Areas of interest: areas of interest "Scenic Spot"
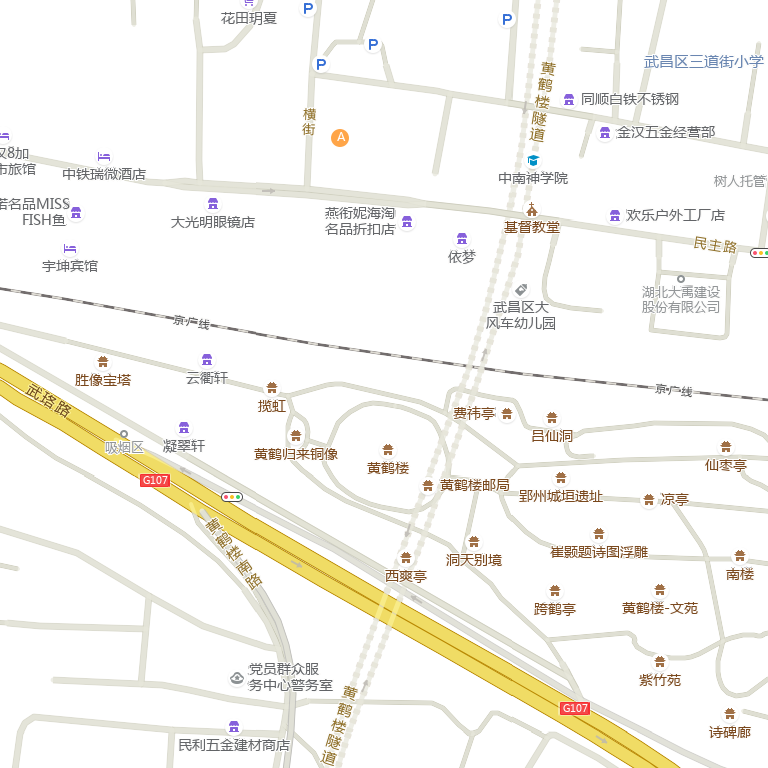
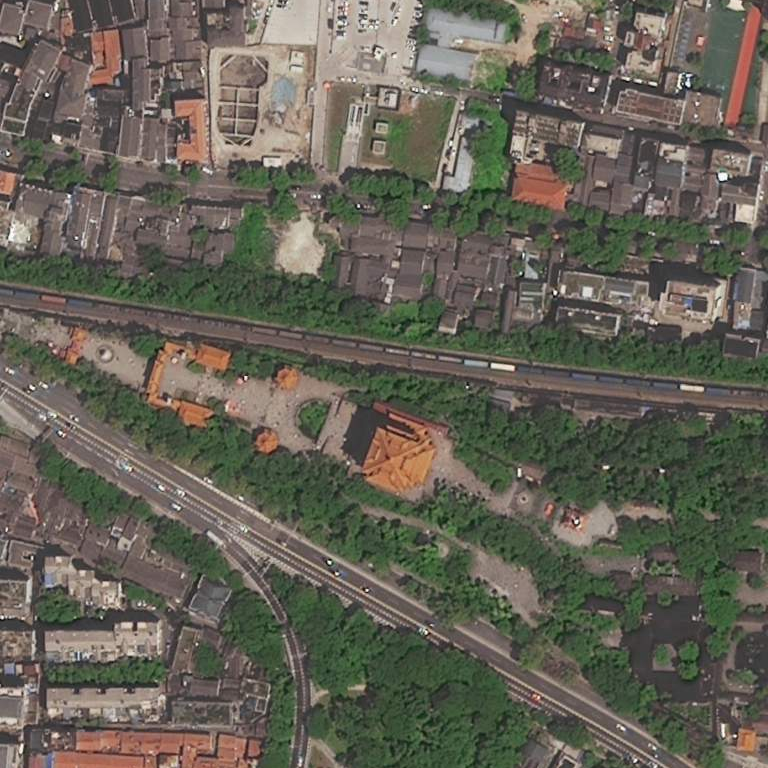